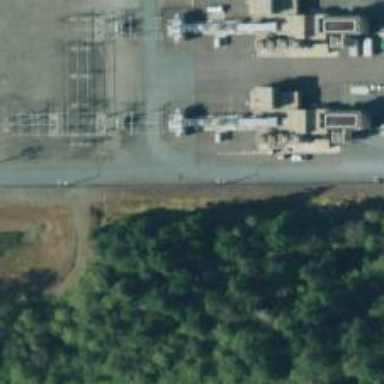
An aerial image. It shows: Gas-powered generator. It is gas turbine type generator.